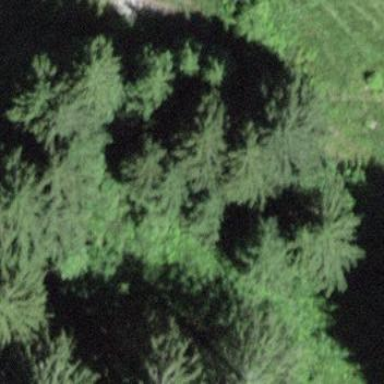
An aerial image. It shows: Forest area.